Question: I am working on an app that uses both ActionBarSherlock and SlidingMenu. It works great and I am about ready to release it when all of a sudden eclipse spontaneously decided that it can't find com.actionbarsherlock.app.SherlockActivity;
This is what the SlidingActivity extends SherlockActivity looks like:

Similarly my app itself is riddled with errors.
It was working fine and I don't know of anything that would have changed. It is in my Dropbox so maybe somehow that did something. It seems to still be able to find the referenced ABS project. I have tried removing the reference and it from the build path and adding it again, adding ABS as an external JAR, refreshing the project, restarting eclipse...basically everything that isn't really doing anything.
Here are pictures of the references and build path if that helps:
<URL>
Thanks for anything you can point me towards!
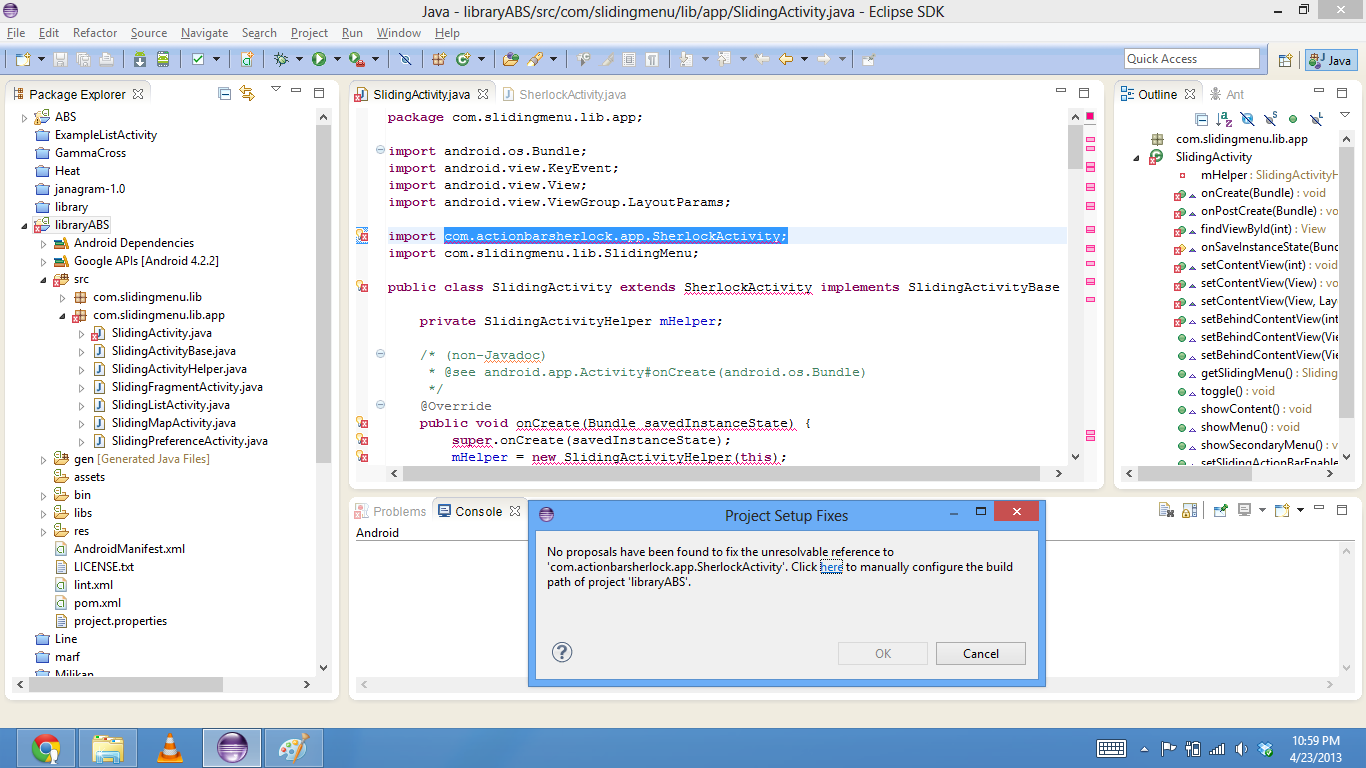
Answer: Instead of trying to add the external jar on your own, try:
1) right-click your actionBarSherlock library project, go to properties, click "Android", go to bottom, check "is library".
2) right-click your main project->properties->Android, at the bottom (uncheck "is library") click "add" and choose your previously added library.
You should also remove any wrong jars from build path and rebuild your project. Hope this helps.